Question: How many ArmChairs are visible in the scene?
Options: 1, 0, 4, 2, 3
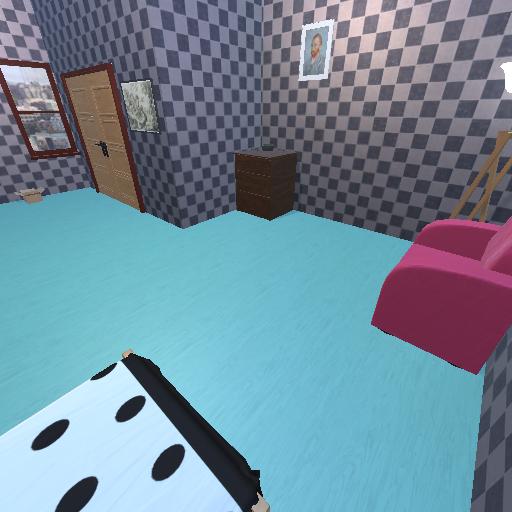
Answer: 1